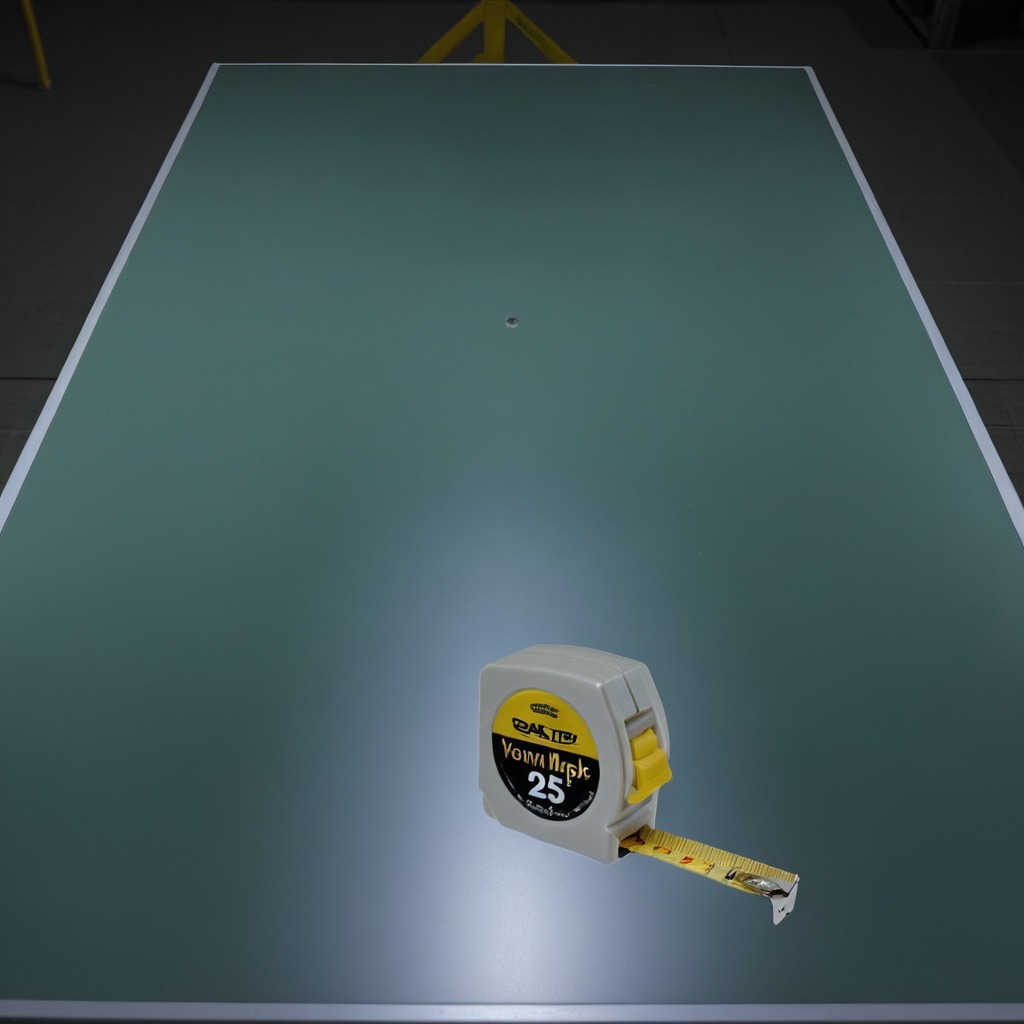
A measuring tape lies on the clean empty table in a railway signal maintenance room.